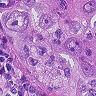
Metastatic tissue present: yes